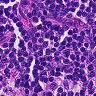
Metastatic tissue present: no